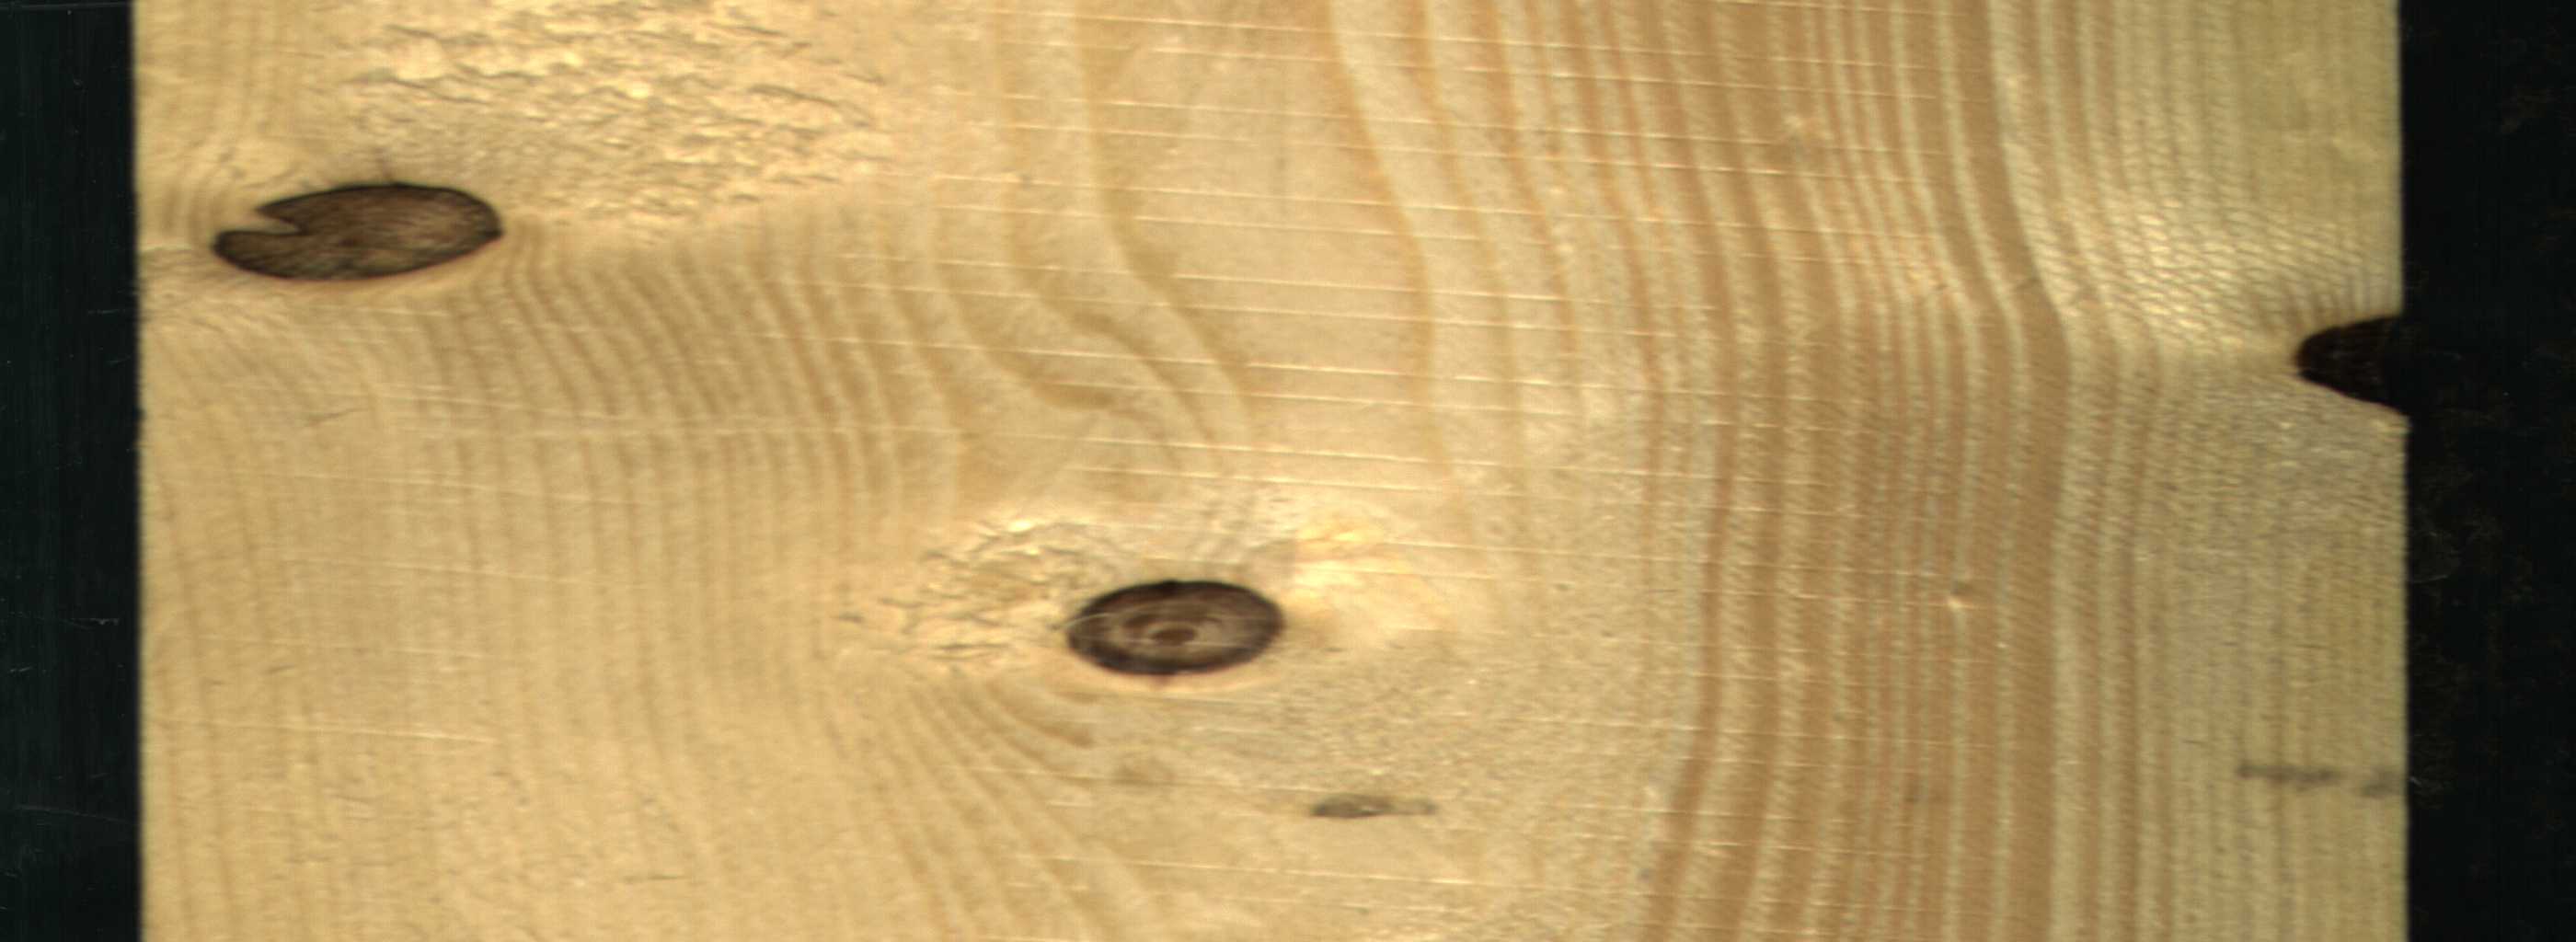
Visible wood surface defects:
Knot_missing
Dead_Knot
Dead_Knot